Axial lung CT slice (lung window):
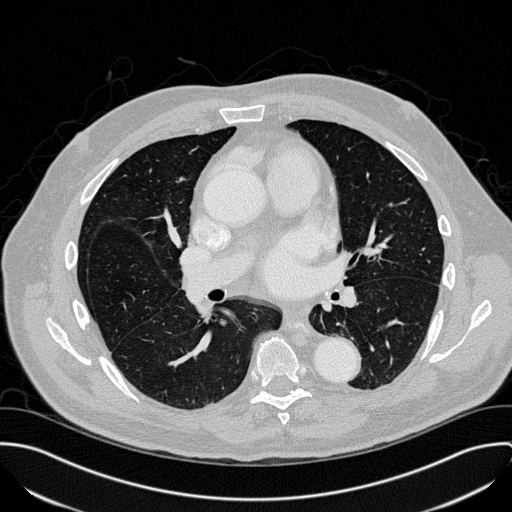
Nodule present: no